Interaction volume radius: 5 \u00c5
Interaction volume height: 20 \u00c5
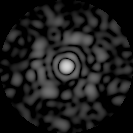
Disorder parameter: 0.7931